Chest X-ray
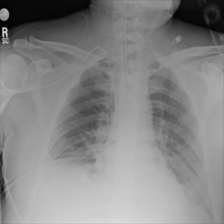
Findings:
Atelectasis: negative
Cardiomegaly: negative
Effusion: negative
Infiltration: negative
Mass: negative
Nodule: negative
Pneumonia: negative
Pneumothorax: negative
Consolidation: negative
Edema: negative
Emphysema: negative
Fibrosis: negative
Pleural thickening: negative
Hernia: negative